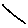
Label: line